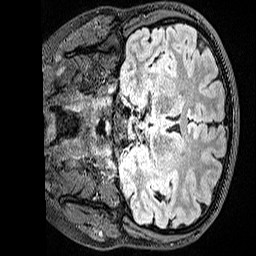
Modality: FLAIR
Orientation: coronal
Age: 21
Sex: female
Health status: healthy
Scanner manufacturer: siemens
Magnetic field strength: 3 T
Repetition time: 5 s
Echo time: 0.388 s